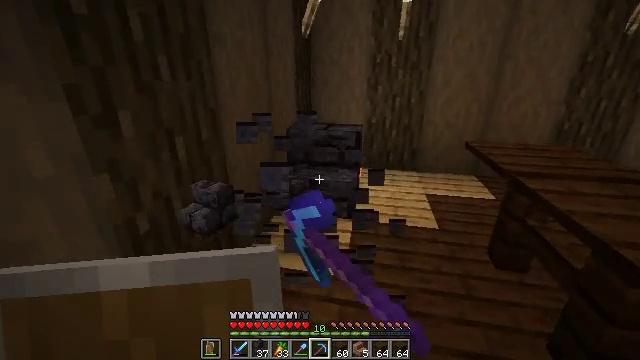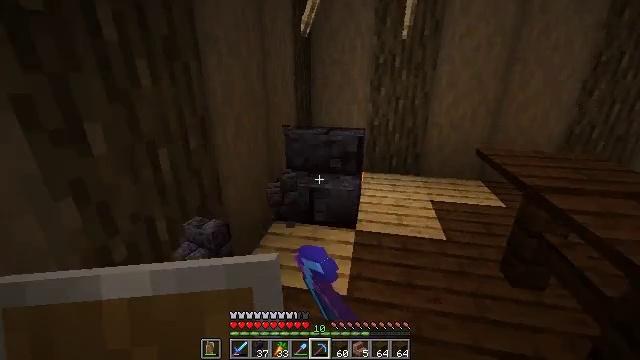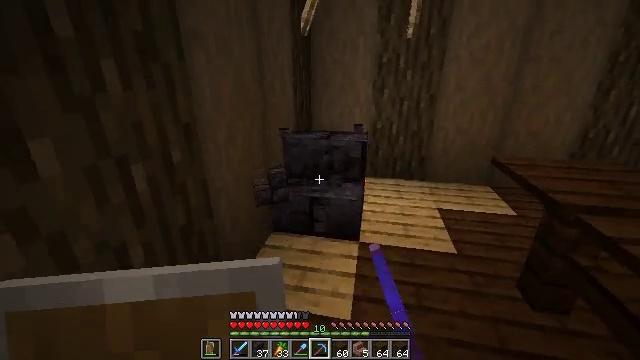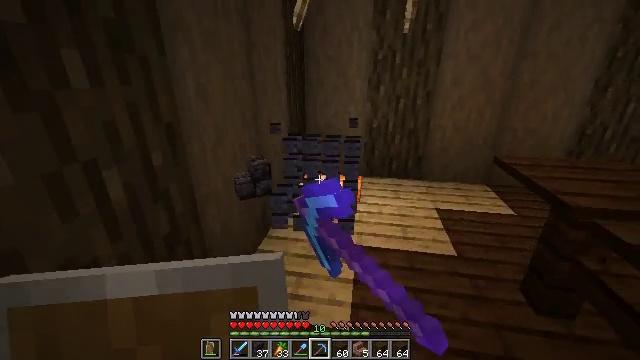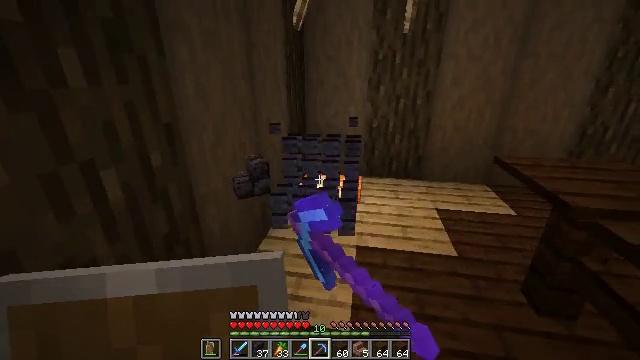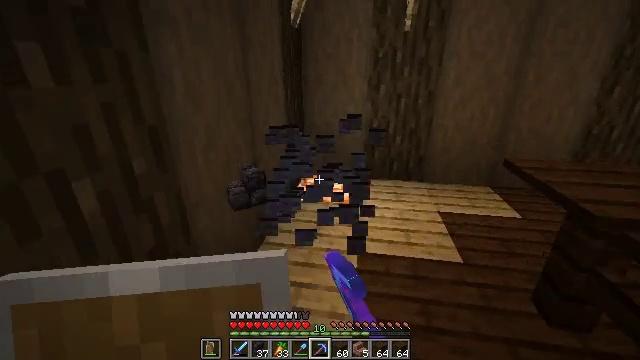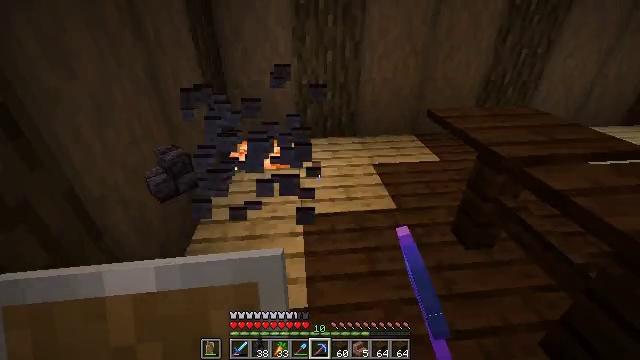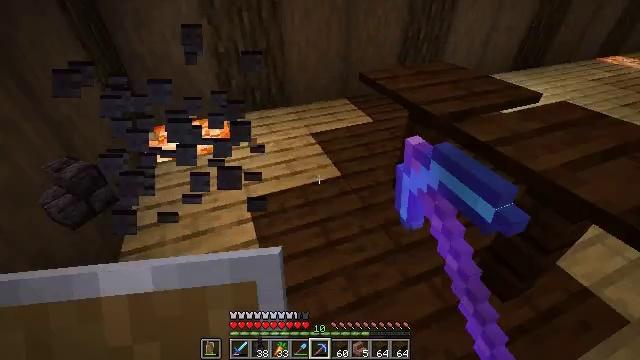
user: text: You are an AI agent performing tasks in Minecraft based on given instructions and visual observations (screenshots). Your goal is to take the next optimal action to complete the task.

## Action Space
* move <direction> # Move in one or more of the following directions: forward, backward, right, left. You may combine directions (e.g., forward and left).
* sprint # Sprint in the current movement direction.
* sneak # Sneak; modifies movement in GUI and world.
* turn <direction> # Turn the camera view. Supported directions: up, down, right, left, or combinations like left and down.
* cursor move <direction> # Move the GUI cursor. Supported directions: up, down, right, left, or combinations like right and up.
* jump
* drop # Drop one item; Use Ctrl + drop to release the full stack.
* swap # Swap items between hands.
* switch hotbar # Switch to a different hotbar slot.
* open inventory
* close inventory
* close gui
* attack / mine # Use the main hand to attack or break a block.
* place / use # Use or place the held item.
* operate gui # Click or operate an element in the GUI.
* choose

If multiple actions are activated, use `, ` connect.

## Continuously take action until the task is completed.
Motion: motion action
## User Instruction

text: Mine polished blackstone brick stairs.
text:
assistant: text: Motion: move forward, attack / mine
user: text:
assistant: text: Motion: attack / mine
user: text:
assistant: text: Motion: turn right, attack / mine
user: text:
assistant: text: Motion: attack / mine
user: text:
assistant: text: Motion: move forward, attack / mine
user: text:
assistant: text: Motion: move forward, turn right and down, attack / mine
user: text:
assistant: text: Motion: move forward and move left, turn right and down
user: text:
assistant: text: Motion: no_op